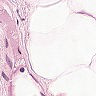
Metastatic tissue present: no